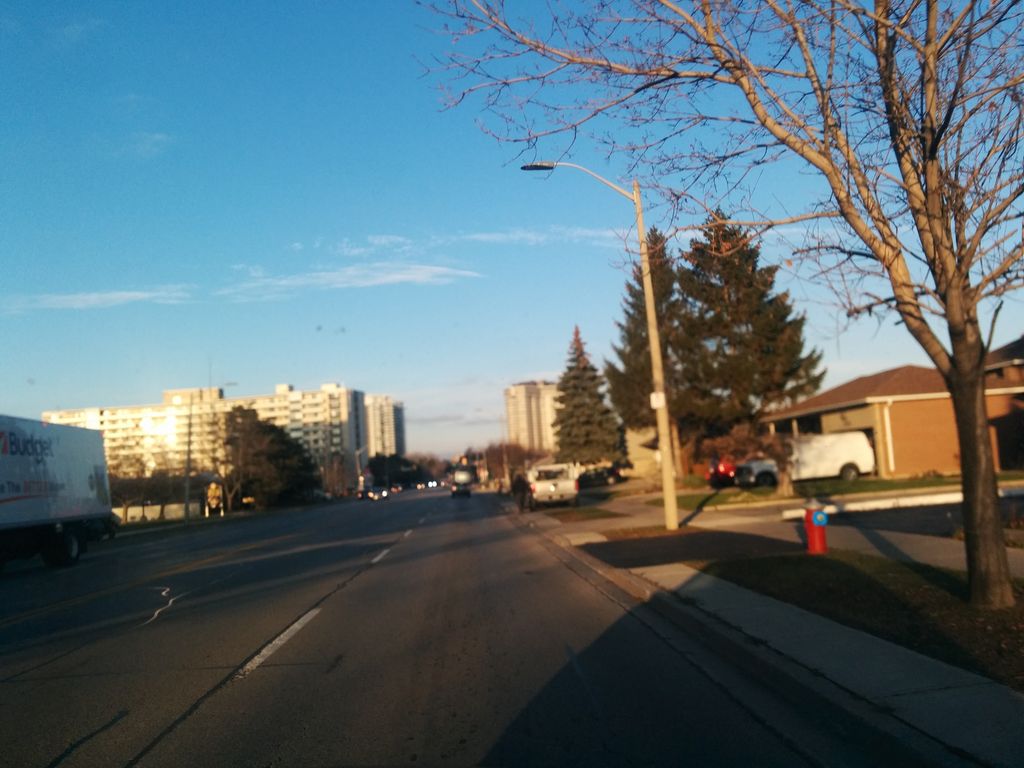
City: toronto